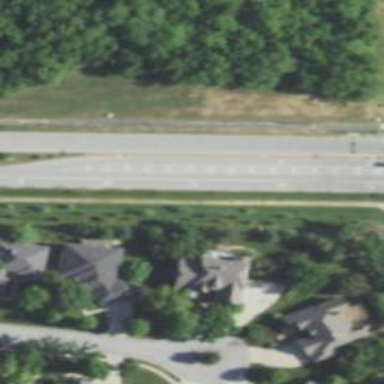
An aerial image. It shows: Solid road edge marking.